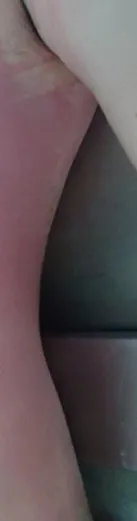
The external examination findings,. Cherry red livor mortis on posterior, and ,left sides.
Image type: endoscopy (gi_endoscopy)